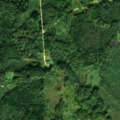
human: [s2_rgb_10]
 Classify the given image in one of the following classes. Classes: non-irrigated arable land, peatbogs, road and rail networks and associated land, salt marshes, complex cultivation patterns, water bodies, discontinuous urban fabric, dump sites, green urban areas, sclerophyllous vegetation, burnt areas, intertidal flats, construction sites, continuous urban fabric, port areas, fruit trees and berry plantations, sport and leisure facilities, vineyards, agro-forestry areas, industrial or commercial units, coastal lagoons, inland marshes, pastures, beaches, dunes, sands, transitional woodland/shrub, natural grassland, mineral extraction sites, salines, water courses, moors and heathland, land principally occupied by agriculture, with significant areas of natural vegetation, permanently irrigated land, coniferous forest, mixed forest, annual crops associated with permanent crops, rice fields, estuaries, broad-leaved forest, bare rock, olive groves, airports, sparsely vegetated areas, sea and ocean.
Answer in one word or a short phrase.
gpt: broad-leaved forest, mixed forest